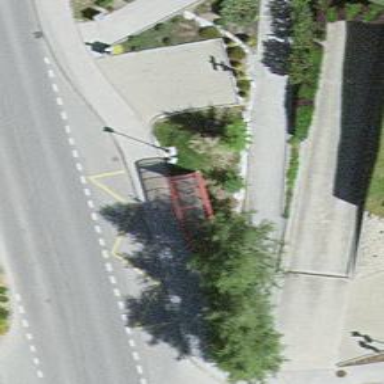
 serving as platform for public transportation."